Question: I am in the process of migrating my streaming audio engine to swift. i am finding it difficult to use the C Audio API in swift.
I have a problem with AudioFileStreamOpen api where it takes 2 C functions as a parameter. I don't know how to use this API is swift.
'''
AudioFileStreamOpen(self as UnsafePointer<()>, propertyProc, packetProc, kAudioFileMP3Type, audioStreamId)
'''
I have defined the callback method as below for this API. But i am getting the compilation error.
'''
func propertyProc(inClientData: UnsafePointer<()>,inFileStreamId: AudioFileStreamID,inPropertyId: AudioFileStreamPropertyID,ioFlags: UnsafePointer<UInt32>) -> Void {
.....
}
func packetProc(inClientData: UnsafePointer<()>,inNumberOfBytes: UInt32,inNumberOfPackets: UInt32, ConstUnsafePointer<()>, inPacketDescriptions: UnsafePointer<AudioStreamPacketDescription>) -> Void {
.....
}
'''
Any help is appreciated to correctly define this C API in swift

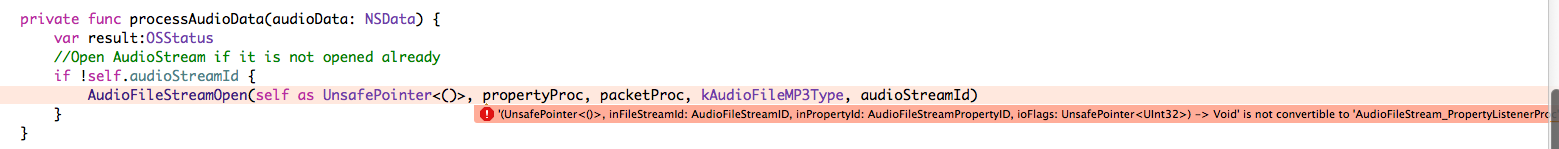
Answer: You can't (currently) use an API requiring a C callback pointer from pure Swift code. Calling Swift functions or methods using a C function pointer is not supported by the current beta 4 language implementation, according to replies in the Swift forum at devforums.apple.com
UPDATE: The above answer is obsolete as of Swift 2.0
One alternative is to put some small trampoline C callback functions in an Objective C file, which can interoperate with Swift, and have those C functions in turn call a block or closure, which can be in Swift code. Configure the C callbacks with your Swift closures, and then pass those C callbacks to the CoreAudio functions.